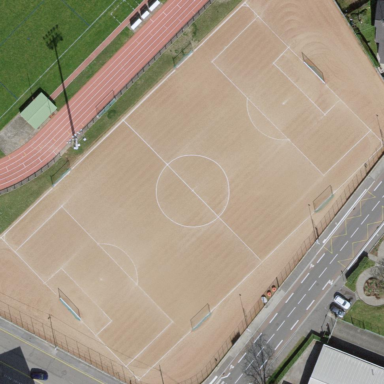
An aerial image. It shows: Soccer pitch for outdoor sports and leisure activities.